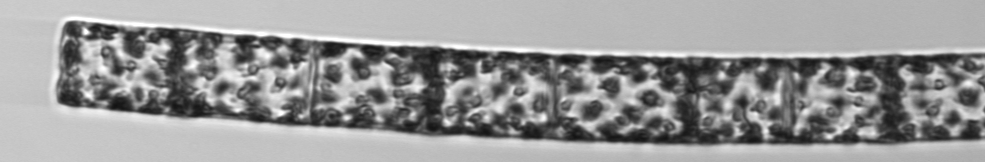
Label: Guinardia_flaccida